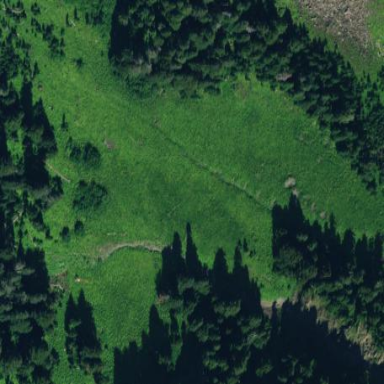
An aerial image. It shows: Picturesque grassland.